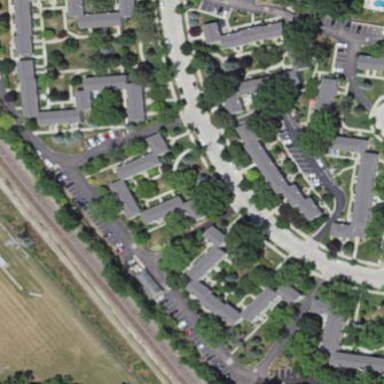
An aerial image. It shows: Condominium within residential area.